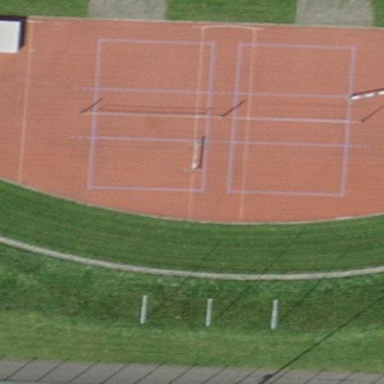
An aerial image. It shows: Tartan athletics surface suitable for various sports activities.